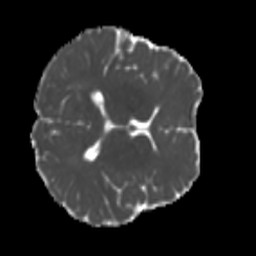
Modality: MD
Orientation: axial
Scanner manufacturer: siemens
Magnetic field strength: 3 T
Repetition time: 4 s
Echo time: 0.0594 s